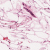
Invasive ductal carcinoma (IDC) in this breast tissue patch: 0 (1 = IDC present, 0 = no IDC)